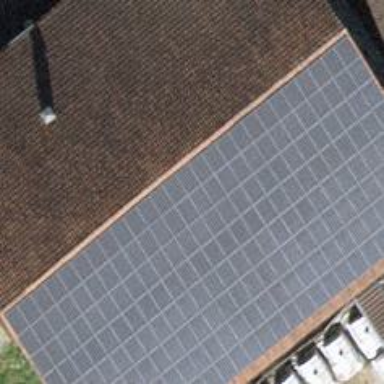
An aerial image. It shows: Solar-powered generator using photovoltaic technology. This small installation generates electricity through solar photovoltaic panels.